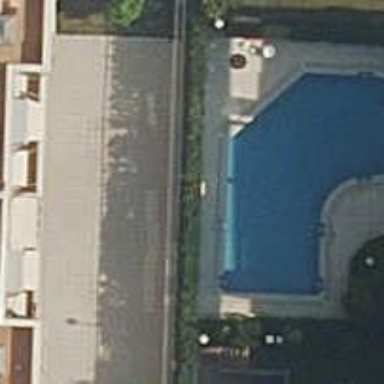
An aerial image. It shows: Swimming pool located in leisure land.